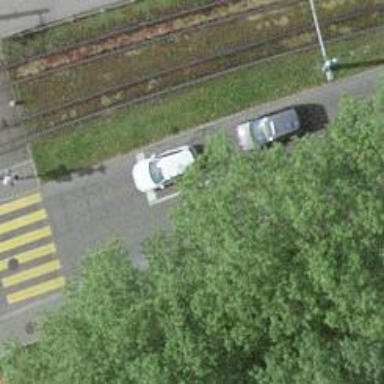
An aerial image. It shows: Road with traffic signals for signaling.